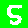
Digit: 5